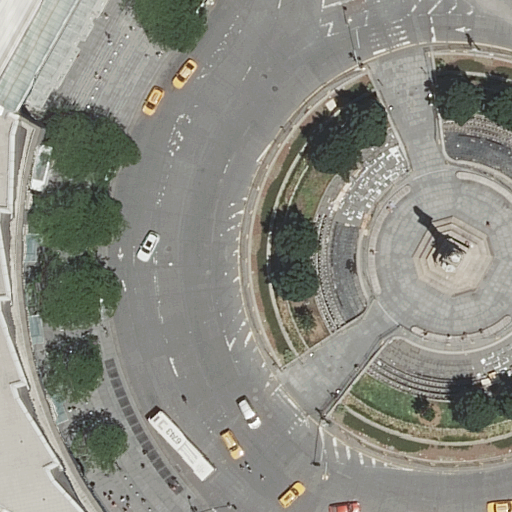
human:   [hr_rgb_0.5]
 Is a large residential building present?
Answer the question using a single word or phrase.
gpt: yes

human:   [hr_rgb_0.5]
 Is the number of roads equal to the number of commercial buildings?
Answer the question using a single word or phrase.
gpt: no

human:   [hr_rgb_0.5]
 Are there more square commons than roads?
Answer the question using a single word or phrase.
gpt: no

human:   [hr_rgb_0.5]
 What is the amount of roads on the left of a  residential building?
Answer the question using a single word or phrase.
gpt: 12

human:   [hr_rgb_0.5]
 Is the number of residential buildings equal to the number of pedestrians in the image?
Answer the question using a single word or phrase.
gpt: no

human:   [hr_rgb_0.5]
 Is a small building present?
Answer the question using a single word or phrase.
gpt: no

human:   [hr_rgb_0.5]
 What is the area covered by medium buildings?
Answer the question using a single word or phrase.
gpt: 196m2

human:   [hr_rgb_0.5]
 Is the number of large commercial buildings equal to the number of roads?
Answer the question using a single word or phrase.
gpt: no

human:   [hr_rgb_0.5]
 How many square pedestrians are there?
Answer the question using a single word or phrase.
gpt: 0

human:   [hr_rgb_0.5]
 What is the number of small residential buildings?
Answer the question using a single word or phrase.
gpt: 0

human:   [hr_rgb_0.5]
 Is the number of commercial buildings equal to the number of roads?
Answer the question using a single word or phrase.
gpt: no

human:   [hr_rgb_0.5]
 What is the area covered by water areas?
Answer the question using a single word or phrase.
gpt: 0m2

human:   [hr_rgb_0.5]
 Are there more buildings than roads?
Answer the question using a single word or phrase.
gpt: no

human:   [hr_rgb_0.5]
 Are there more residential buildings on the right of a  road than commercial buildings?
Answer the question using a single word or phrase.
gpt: yes

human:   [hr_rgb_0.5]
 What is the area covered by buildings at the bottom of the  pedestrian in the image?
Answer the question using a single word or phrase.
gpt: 0m2

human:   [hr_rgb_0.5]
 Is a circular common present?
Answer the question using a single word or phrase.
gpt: no

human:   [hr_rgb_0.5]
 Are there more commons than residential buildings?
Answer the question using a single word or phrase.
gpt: no

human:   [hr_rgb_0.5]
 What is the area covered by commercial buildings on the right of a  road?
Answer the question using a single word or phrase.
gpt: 0m2

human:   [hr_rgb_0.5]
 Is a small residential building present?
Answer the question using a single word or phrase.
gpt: no

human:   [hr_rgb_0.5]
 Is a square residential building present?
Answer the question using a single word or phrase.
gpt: yes

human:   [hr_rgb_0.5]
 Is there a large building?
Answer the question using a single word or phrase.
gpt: yes

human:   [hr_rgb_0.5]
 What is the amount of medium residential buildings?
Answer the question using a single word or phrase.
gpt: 1

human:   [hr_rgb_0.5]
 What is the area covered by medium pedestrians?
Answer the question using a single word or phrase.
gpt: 366m2

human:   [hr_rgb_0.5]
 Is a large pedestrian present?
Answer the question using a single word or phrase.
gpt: no

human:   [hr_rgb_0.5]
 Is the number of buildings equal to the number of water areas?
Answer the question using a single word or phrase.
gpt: no

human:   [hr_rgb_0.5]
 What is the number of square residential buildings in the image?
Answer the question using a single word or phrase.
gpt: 1

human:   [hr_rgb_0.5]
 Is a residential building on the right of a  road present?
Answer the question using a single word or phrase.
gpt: yes

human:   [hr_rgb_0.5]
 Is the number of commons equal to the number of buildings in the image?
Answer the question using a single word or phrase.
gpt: no

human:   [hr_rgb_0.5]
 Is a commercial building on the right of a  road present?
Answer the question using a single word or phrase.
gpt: no

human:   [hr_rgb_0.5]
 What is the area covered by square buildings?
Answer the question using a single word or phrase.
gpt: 196m2

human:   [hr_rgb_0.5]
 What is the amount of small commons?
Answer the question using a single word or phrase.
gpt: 0

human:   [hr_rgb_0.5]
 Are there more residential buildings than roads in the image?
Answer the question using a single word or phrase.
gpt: no

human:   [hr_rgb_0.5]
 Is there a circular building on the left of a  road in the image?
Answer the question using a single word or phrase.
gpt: yes

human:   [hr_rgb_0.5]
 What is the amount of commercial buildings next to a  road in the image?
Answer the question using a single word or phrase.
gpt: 0

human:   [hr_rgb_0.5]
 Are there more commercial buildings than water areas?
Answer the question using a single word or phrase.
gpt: no

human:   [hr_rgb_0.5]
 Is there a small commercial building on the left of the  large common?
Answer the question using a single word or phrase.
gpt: no